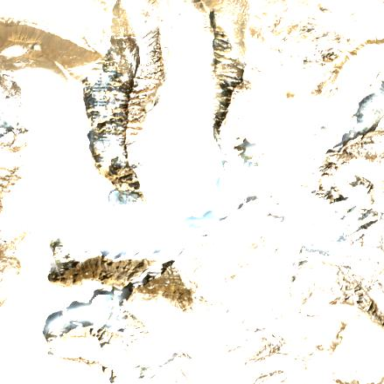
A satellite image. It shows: Majestic glacier in the distance.